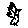
Label: bird